Question: I have a thread function on Process B that contains a switch to perform certain operations based on the results of an event sent from Process A, these are stored as two elements in an array.
I set the first element to the event which signals when Process A has data to send and I have the second element set to the event which indicates when Process A has closed.
I have began to implement the functionality for the switch statement but I'm not getting the results as I expect.
Consider the following:
'''
//Thread function
DWORD WINAPI ThreadFunc(LPVOID passedHandle)
{
for(i = 0; i < 2; i++)
{
ghEvents[i] = OpenEvent(EVENT_ALL_ACCESS, FALSE, TEXT("Global\ProducerEvents"));
if(ghEvents[i] == NULL)
{
getlasterror = GetLastError();
}
}
dwProducerEventResult = WaitForMultipleObjects(
2,
ghEvents,
FALSE,
INFINITE);
switch (dwProducerEventResult)
{
case WAIT_OBJECT_0 + 0:
{
//Producer sent data
//unpackedHandle = *((HWND*)passedHandle);
MessageBox(NULL,L"Test",L"Test",MB_OK);
break;
}
case WAIT_OBJECT_0 + 1:
{
//Producer closed
ExitProcess(1);
break;
}
default:
return;
}
}
'''
As you can see if the event in the first array is signalled Process B should display a simple message box, if the second array is signalled the application should close.
When I actually close Process A, Process B displays the message box instead.
If I leave the first case blank (Do nothing) both applications close as they should.
Furthermore Process B sends data an error is thrown (When I comment out the unpacking):

Have I implemented my switch statement incorrectly? I though I handled the unpacking of the HWND correctly too, any suggestions?
Thanks for your time.
The example I'm following: <URL>
Event creation in Process A:
'''
for (i = 0; i < 2; i++)
{
ghEvents[i] = CreateEvent(
NULL, // default security attributes
TRUE, // auto-reset event object
FALSE, // initial state is nonsignaled
TEXT("Global\ProducerEvents")); // unnamed object
if (ghEvents[i] == NULL)
{
printf("CreateEvent error: %d
", GetLastError() );
ExitProcess(0);
}
}
'''
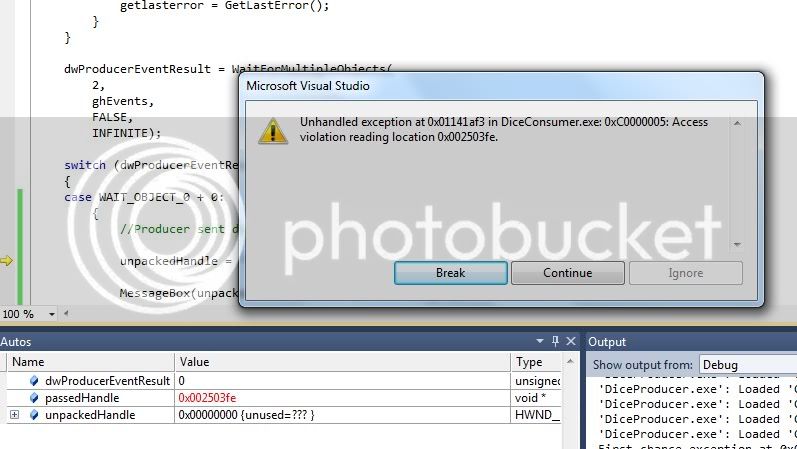
Answer: Why are you opening the same event twice?
'''
ghEvents[i] = OpenEvent(EVENT_ALL_ACCESS, FALSE, TEXT("Global\ProducerEvents"));
'''
Shouldn't there be two different events?
This is consistent with the behavior you are reporting
> When I actually close Process A,
Process B displays the message box
instead.
Because when you close process A the same event is signalled that enters the switch as 'WAIT_OBJECT_0 + 0'
To sum up, create two different events - one for when process A is closing and the other to signal the message box to be shown.
But the main point is that the cycle iteration must create an event with a different name.
Process A:
'''
LPTSTR eventName[] = _T("Global\ProducerEventi");
for (i = 0; i < 2; i++)
{
eventName[20] = '0' - i; // this will change last i character with '0' or '1'
ghEvents[i] = CreateEvent(NULL, TRUE, FALSE, eventName);
...
'''
Process B:
'''
LPTSTR eventName[] = _T("Global\ProducerEventi");
for(i = 0; i < 2; i++)
{
eventName[20] = '0' - i; // this will change last i character with '0' or '1'
ghEvents[i] = OpenEvent(EVENT_ALL_ACCESS, FALSE, eventName);
...
'''